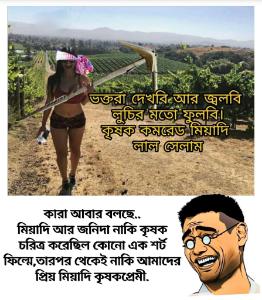
Text: ভক্তরা দেখবি আর জলবি লুচির মতো ফুলবি কৃষক কমরেড মিয়া দি লাল সেলাম কেউ আবার বলছে মিয়াদি আর জনি দা নাকি কৃষক চরিত্র করেছিল কোনো এক শর্ট ফিল্মে তারপর থেকেই নাকি আমাদের প্রিয় মিয়া দি কৃষকপ্রেমী
Label: Non Hate